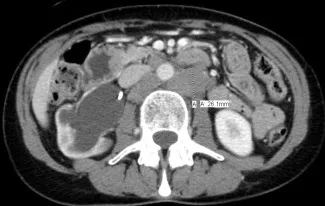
Metastatic work-up after the diagnosis of small cell carcinoma with contrast-enhanced CT of the abdomen-pelvis showing extensive retroperitoneal adenopathy.
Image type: radiology (ct)